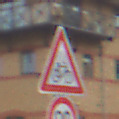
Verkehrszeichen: RadverkehrLinks
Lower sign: Geschwindigkeit80
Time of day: MorningAfternoon
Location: Outdoor (Urban)
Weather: Overcast
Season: NotSpecified
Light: Natural